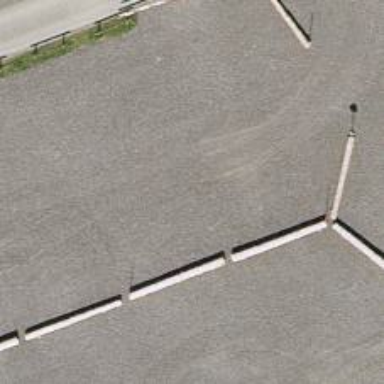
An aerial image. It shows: Gravel parking aisle designed for service vehicles.